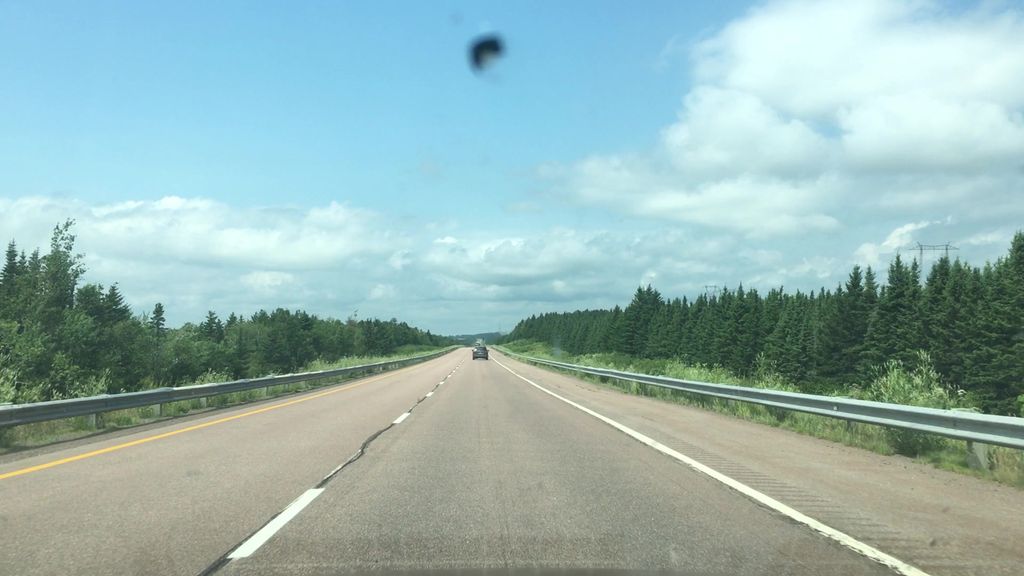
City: charlottetown